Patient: sex F, age 83
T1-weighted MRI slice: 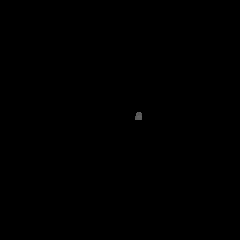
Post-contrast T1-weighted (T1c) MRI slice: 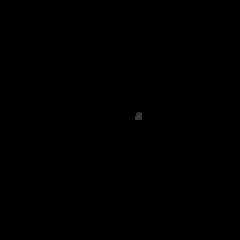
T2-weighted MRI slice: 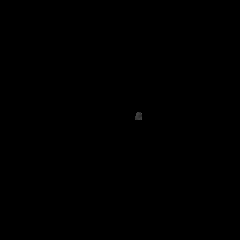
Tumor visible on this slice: no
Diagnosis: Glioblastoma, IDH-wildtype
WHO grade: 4